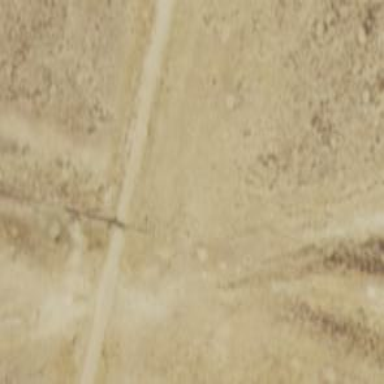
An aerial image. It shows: Track road.